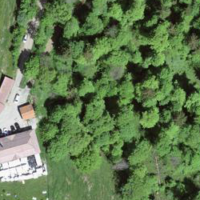
EUNIS habitat code: 44
Species observed at this site:
Silene dioica
Chrysosplenium alternifolium